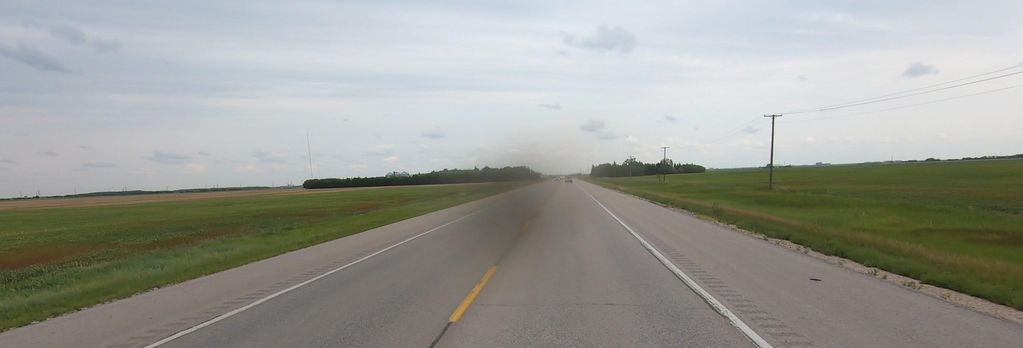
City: winnipeg